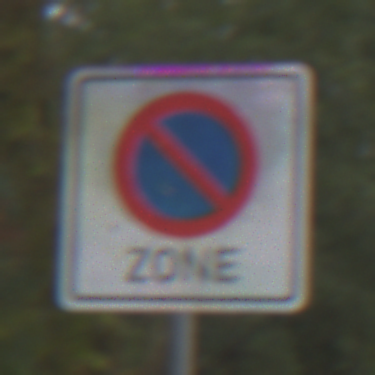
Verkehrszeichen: BeginnEingeschraenktesHalteverbotZone
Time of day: Midday
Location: Outdoor (Nature)
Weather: Overcast
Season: Autumn
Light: Natural